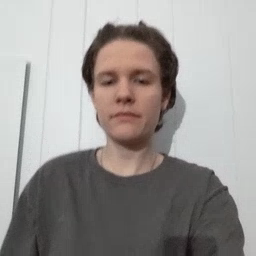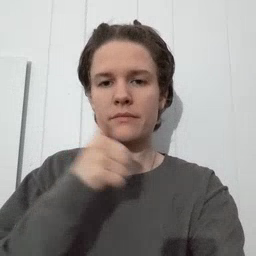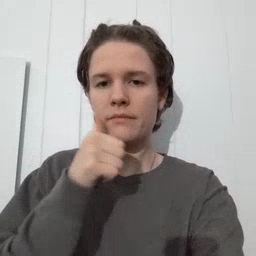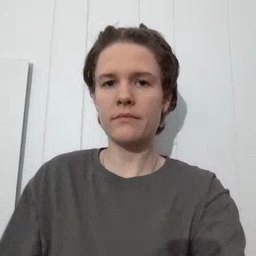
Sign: girl